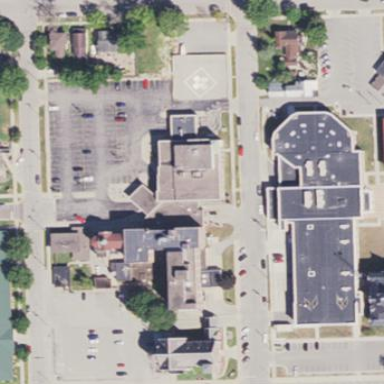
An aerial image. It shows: Hospital building.